Question: I'm going through <URL> repositories that look like what I suspect our repository would look like, provided we switch to Mercurial.
As such, I'm wondering, is there a workflow that we're not considering here?
The thing I'm talking about is that I did a small automated test. We're 14 people that work on the same project, split into 4 scrum teams. To simulate 14 (I picked 10, round number) people working in parallel on the code, using Mercurial DVCS, pushing to the same central master repository, I wrote a script.
1. I created a new "master" repository, and then cloned it for 10 virtual people
2. I then ran a 1000 iteration loop, picking a random clone, and doing one of the following: 10% of the time, do a pull from master, merge, commit merge, and push 90% of the time, do a local change and commit
Note that I ensured that there would never be merge conflicts by simply making each virtual person work on his own file.
This would simulate people working locally by doing 1+ commits before pulling, merging, and pushing (to avoid 2+ heads in the master repo). It might be that this workflow is wrong.
This is a sample of what the repository now looks like (screenshot + link to repo):

<URL>
This looks awfully messy, and as I said, I can't seem to find any repositories that have similar history. By "messy", I mean that it looks like older history of the project will almost always have 10 parallel branches. Close to the top, it tapers off of course, but it will expand as people that are currently working in their local repository pushes to the master.
So I have two questions:
1. Can anyone show me a repository that has similar history? Since I can't seem to find any, I'm starting to wonder about what kind of conclusions I can draw from that...
2. Is there something wrong with our workflow (that is, the workflow I've laid out here)? Should we rebase/squash/transplant, delegate push responsibility to one person, other things, instead of the way it was done here?
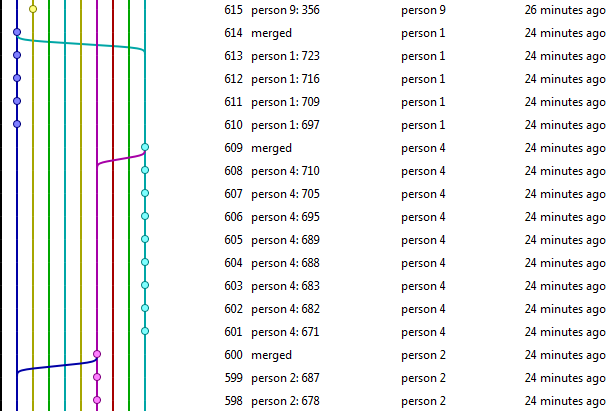
Answer: Impressive preparation!
1. It always looks messy if you go back a bit and look at all old commits at the same time. It always tapers of, even looking at a small bit old history. See http://hg.intevation.org/mercurial/crew/graph/12402?revcount=120 for instance. This is not the most recent commit, but shows all history up to that commit.
2. Rebase helps quite a lot, especially if persons are working on separate areas. (I usually check the incoming commits to see if there are potential file or functionality conflicts, and if not, I do rebase.)
Rebase is not fool-proof though, so merge is the preferred "safe" action, but it leaves more "garbage" in the history. A trade-off.
Rebase is sort-of like the bog standard SVN update. The existing stuff is made baseline and your changes go on top, cross your fingers it still works. It's useful, but there are times when you feel safer having yours, theirs and the merge as separate commits in the history.
There is also commit-squashing as an option (histedit extension maybe), which squashes all in-between commits to one. This is useful when you're about to push and want to transferring many partials commits in your own repo as a single commit to the main.